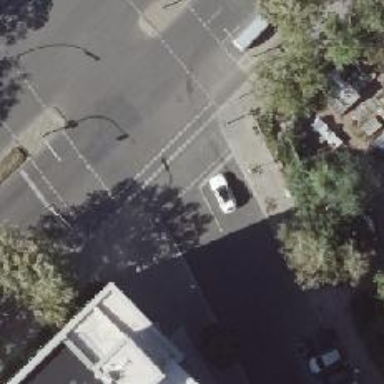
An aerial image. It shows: Road with traffic signals controlling the flow of traffic.